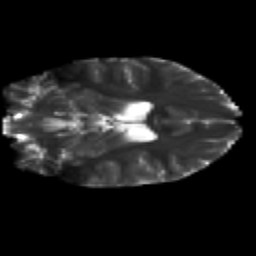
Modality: T2w
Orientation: coronal
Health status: healthy
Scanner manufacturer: siemens
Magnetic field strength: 3 T
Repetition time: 12 s
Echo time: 0.092 s